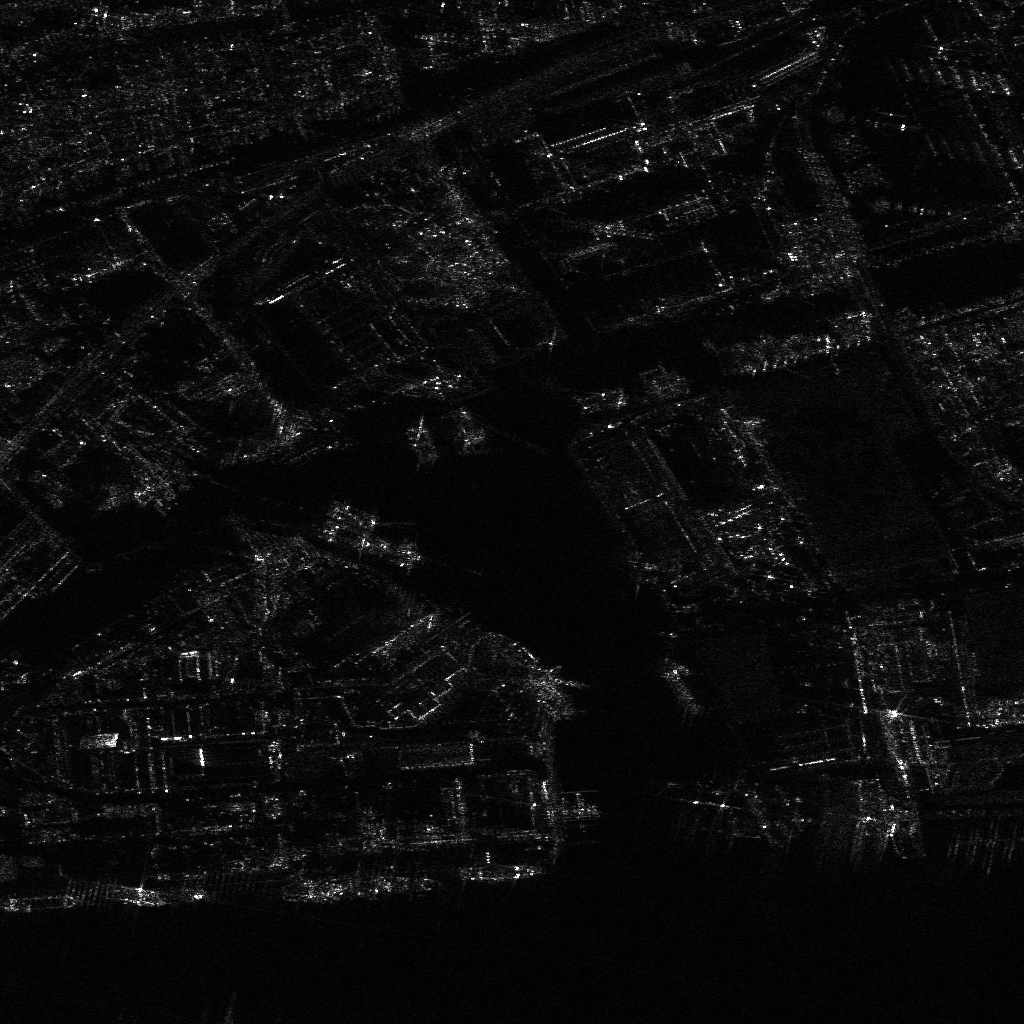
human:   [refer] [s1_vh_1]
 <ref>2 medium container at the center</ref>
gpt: <box>[[43, 40, 47, 43, 57], [38, 41, 43, 44, 56]]</box>